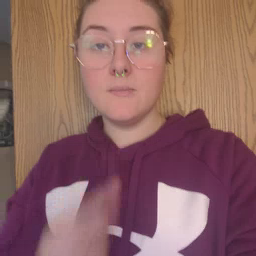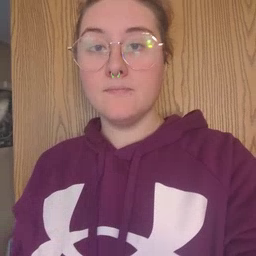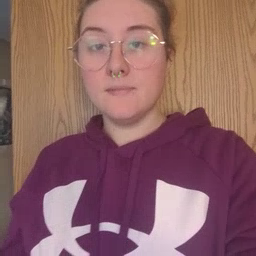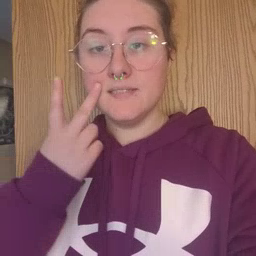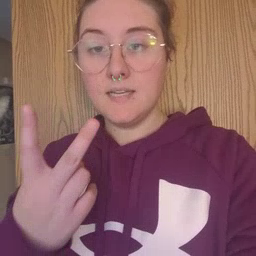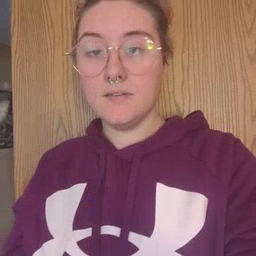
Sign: see